Question: I have a function which returns a 'dict':
'''
def getCard(deckListIn) -> dict:
thisCard = deckListIn.pop() # pop one off the top of the deck and return
return thisCard
'''
'thisCard' is a 'dict' that looks like this:
'''
thisCard = {
'rank': rank,
'suit': suit,
'value': thisValue + 1
}
'''
How do I write the so when I code like below, the editor (like VScode) will show up the [rank, suit, value] when I am using dot operator?
'''
currentCard = getCard(cardDesk)
print(currentCard.rank)
'''
Now it behaves like this:

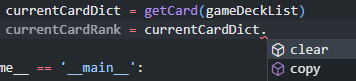
Answer: I don't think you need (although <URL> .
I think that what you need is to transform your dict into a
'''
class Card:
def __init__(self,rank,suit,value):
self.rank = rank
self.suit = suit
self.value = value
def getCard(deckListIn: list[Card]) -> Card:
thisCard = deckListIn.pop()
return thisCard
'''
Be careful that now 'deckListIn' should contains 'Cards' and not dictionaries.
> Note: I wrote 'list[Card]'. This will work only for Python>=3.10.
Otherwise you should use 'List[Card]' after 'from typing import List', or simply remove that type hinting.
How to create a Card from a dict
'''
my_dict = {'rank':1, 'suit':2, 'value':3}
my_card = Card(**my_dict)
'''
Vice versa
'''
my_card = Card(1,2,3)
my_dict = my_card.__dict__
'''